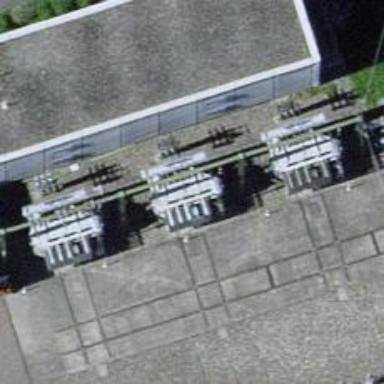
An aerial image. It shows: Transformer is shown.